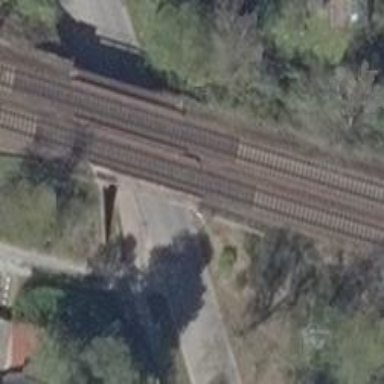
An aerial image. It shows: Railway bridge with electrified contact lines.